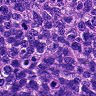
Metastatic tissue present: yes